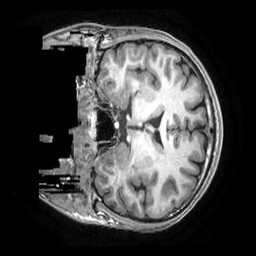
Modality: T1w
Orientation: coronal
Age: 24
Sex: male
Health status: healthy
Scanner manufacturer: ge